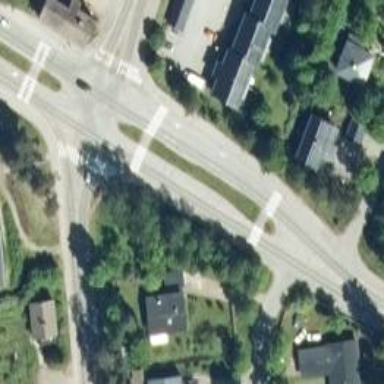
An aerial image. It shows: Uncontrolled road crossing.